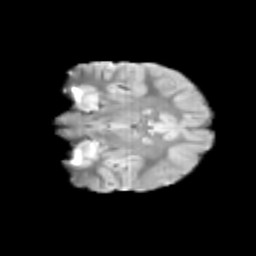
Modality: T2w
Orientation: coronal
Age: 9
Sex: male
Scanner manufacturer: siemens
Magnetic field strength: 3 T
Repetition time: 3.8 s
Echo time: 0.07 s